Question: I have an iframe to send the commands from control panel when the user clicks the button. Using the code below, nothing happens with the button when the user clicks as there is a syntax error in the code.
'''
$items['googledotcom'] = array
(
'description'=>'DNS resolution test',
'1'=>1,
'0'=>0,
'fixCommand'=>'EXC service network restart; echo "nameserver 8.8.8.8" >> /etc/resolv.conf; sleep 10; health check',
);
'''
The above code doesn't work, because of this line:
But the code will work when I remove the above line. But I need to add the above line as well.
Any suggestions for the syntax?
Thanks!
UPDATE
Format of command:

doCommand Javascript:
'''
<script type='text/javascript'>
function doCommand(command)
{
var r=confirm("Are you sure you want to "" + command + """);
if (!r)
{
return;
}
$.post('/device/commands-frame/', { id : '<?=$this->site->id;?>', act : command, command : command }, function(data)
{
alert('Command has been sent');
});
}
</script>
'''
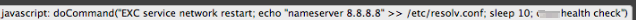
Answer: Try this:
'''
<?php
$items['googledotcom'] = array
(
'description'=>'DNS resolution test',
'1'=>1,
'0'=>0,
'fixCommand'=>"EXC service network restart; echo 'nameserver 8.8.8.8' >> /etc/resolv.conf; sleep 10; curo health check"
);
var_dump($items);
?>
'''
This shows:
'''
array(1) { ["googledotcom"]=> array(4) { ["description"]=> string(19) "DNS resolution test" [1]=> int(1) [0]=> int(0) ["fixCommand"]=> string(103) "EXC service network restart; echo 'nameserver 8.8.8.8' >> /etc/resolv.conf; sleep 10; curo health check" } }
'''
Now i test the value with the following fiddle and it's working:
<URL>
That fiddle contains the following code:
'''
$(document).ready(function(){
$("#clickme").click(function(){
doCommand("EXC service network restart; echo 'nameserver 8.8.8.8' >> /etc/resolv.conf; sleep 10; curo health check");
});
function doCommand(command)
{
var r=confirm("Are you sure you want to "" + command + """);
if (!r)
{
return;
}
$.post('/device/commands-frame/', { id : '<?=$this->site->id;?>', act : command, command : command }, function(data)
{
alert('Command has been sent');
});
}
});
'''